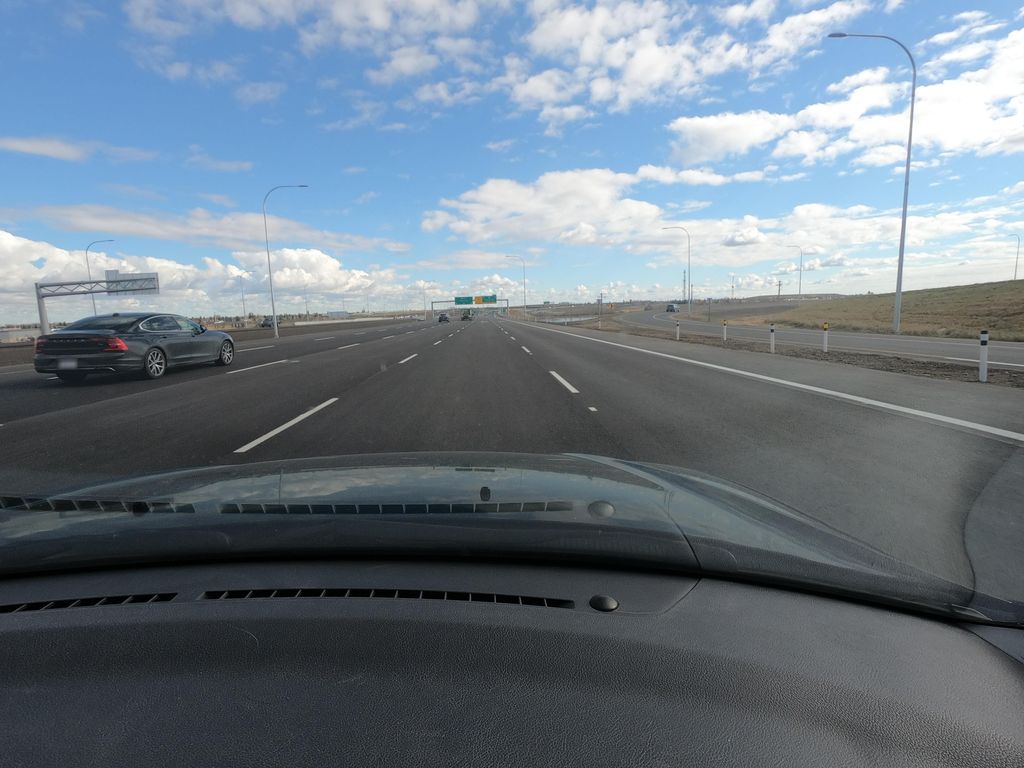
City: calgary